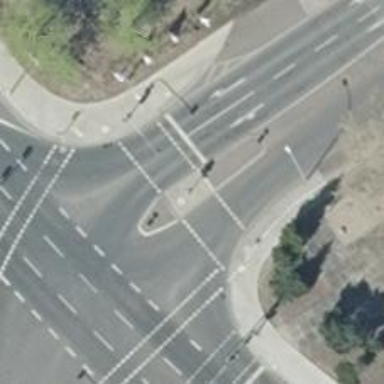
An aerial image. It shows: Traffic signals at road crossing.